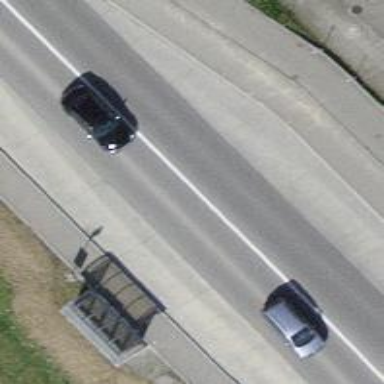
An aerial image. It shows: Bus stop equipped with public transport stop position.